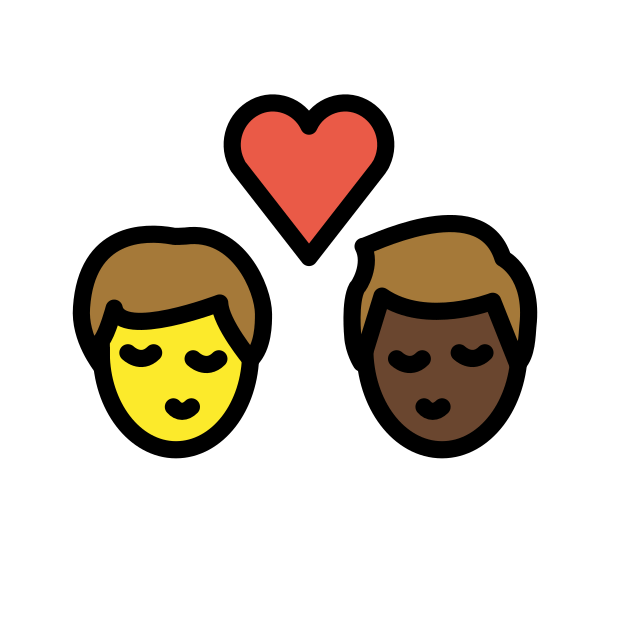
kiss: man, man, medium-light skin tone, dark skin tone